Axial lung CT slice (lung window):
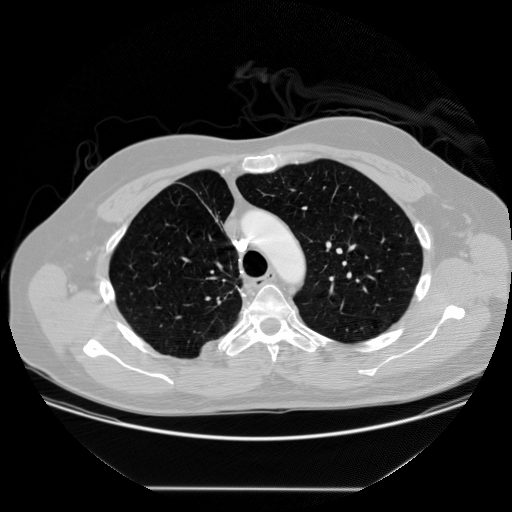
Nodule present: no